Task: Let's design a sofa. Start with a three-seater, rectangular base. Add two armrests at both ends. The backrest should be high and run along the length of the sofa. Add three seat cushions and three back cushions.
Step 523:
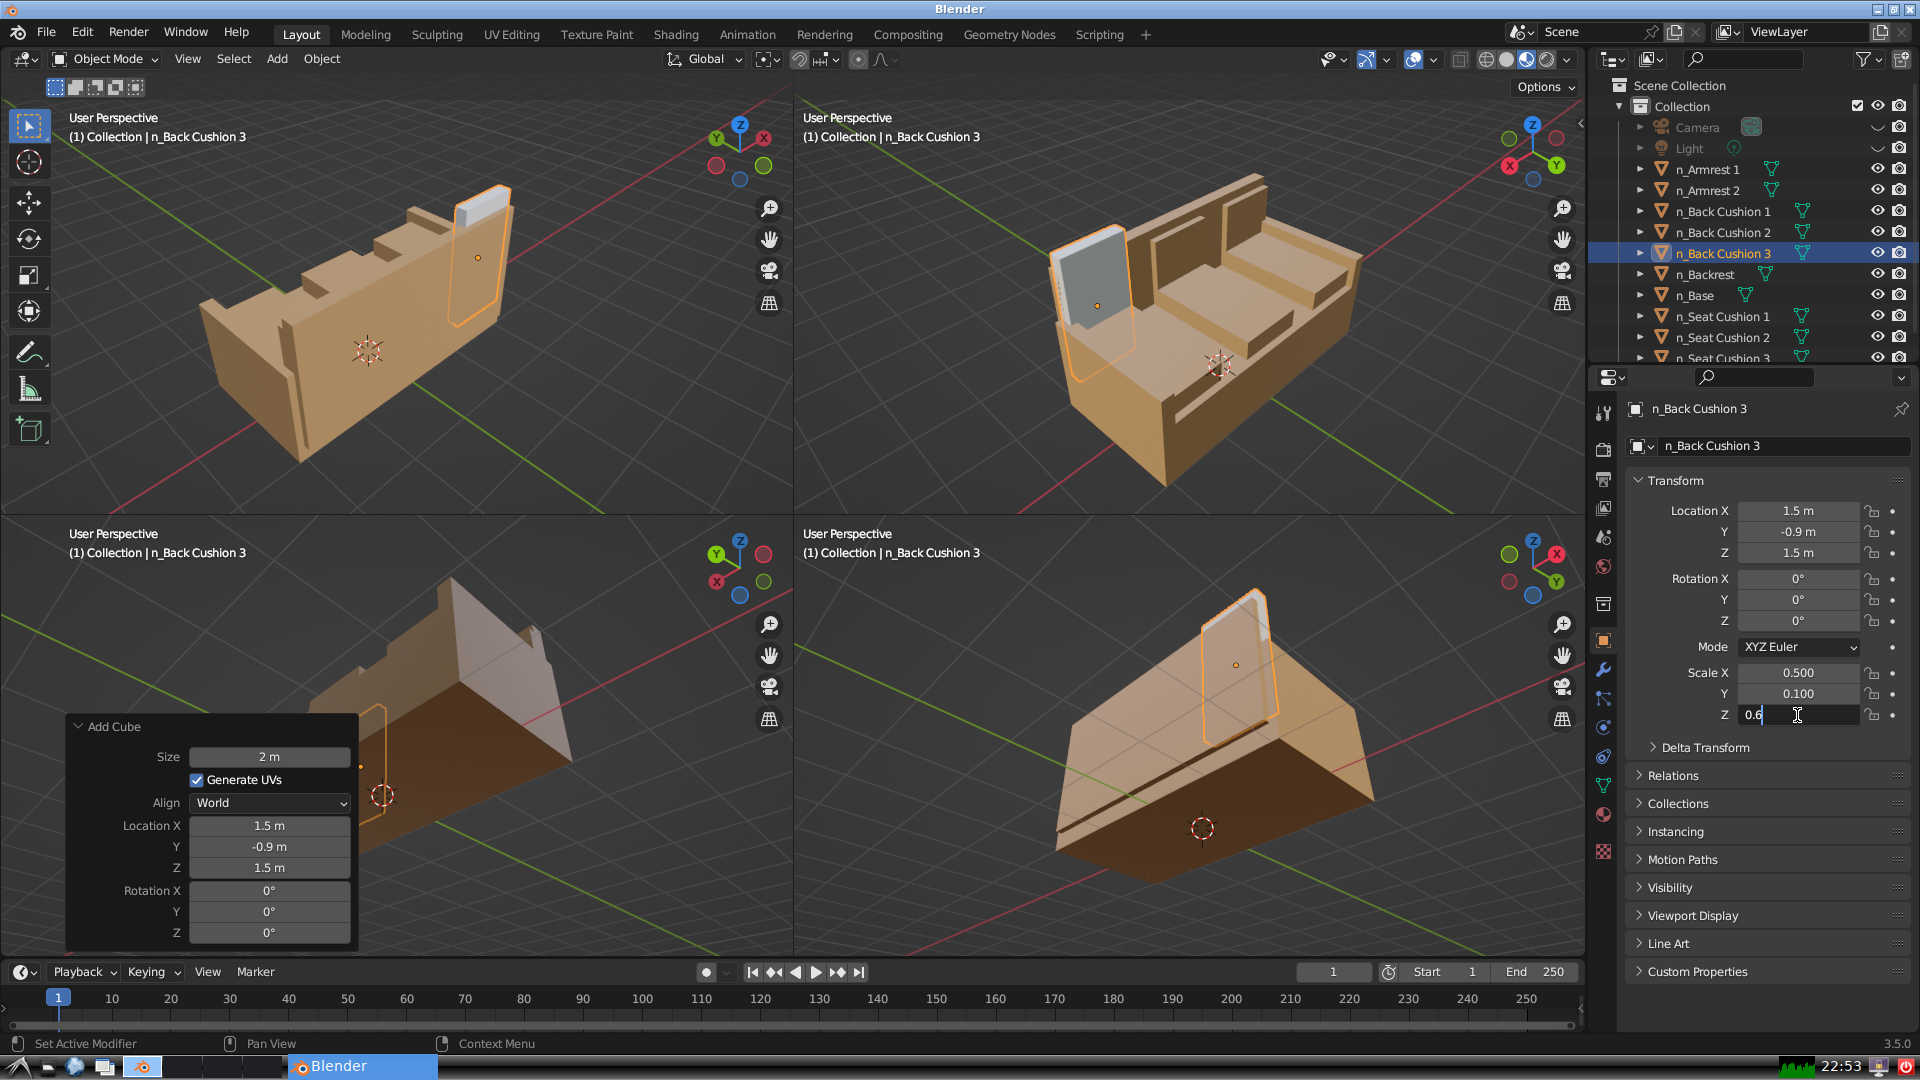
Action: {"key_press": ['Return']}